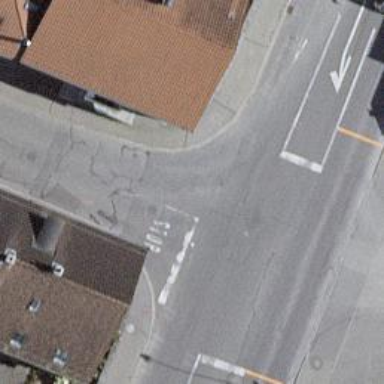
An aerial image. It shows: Road with "give way" sign.